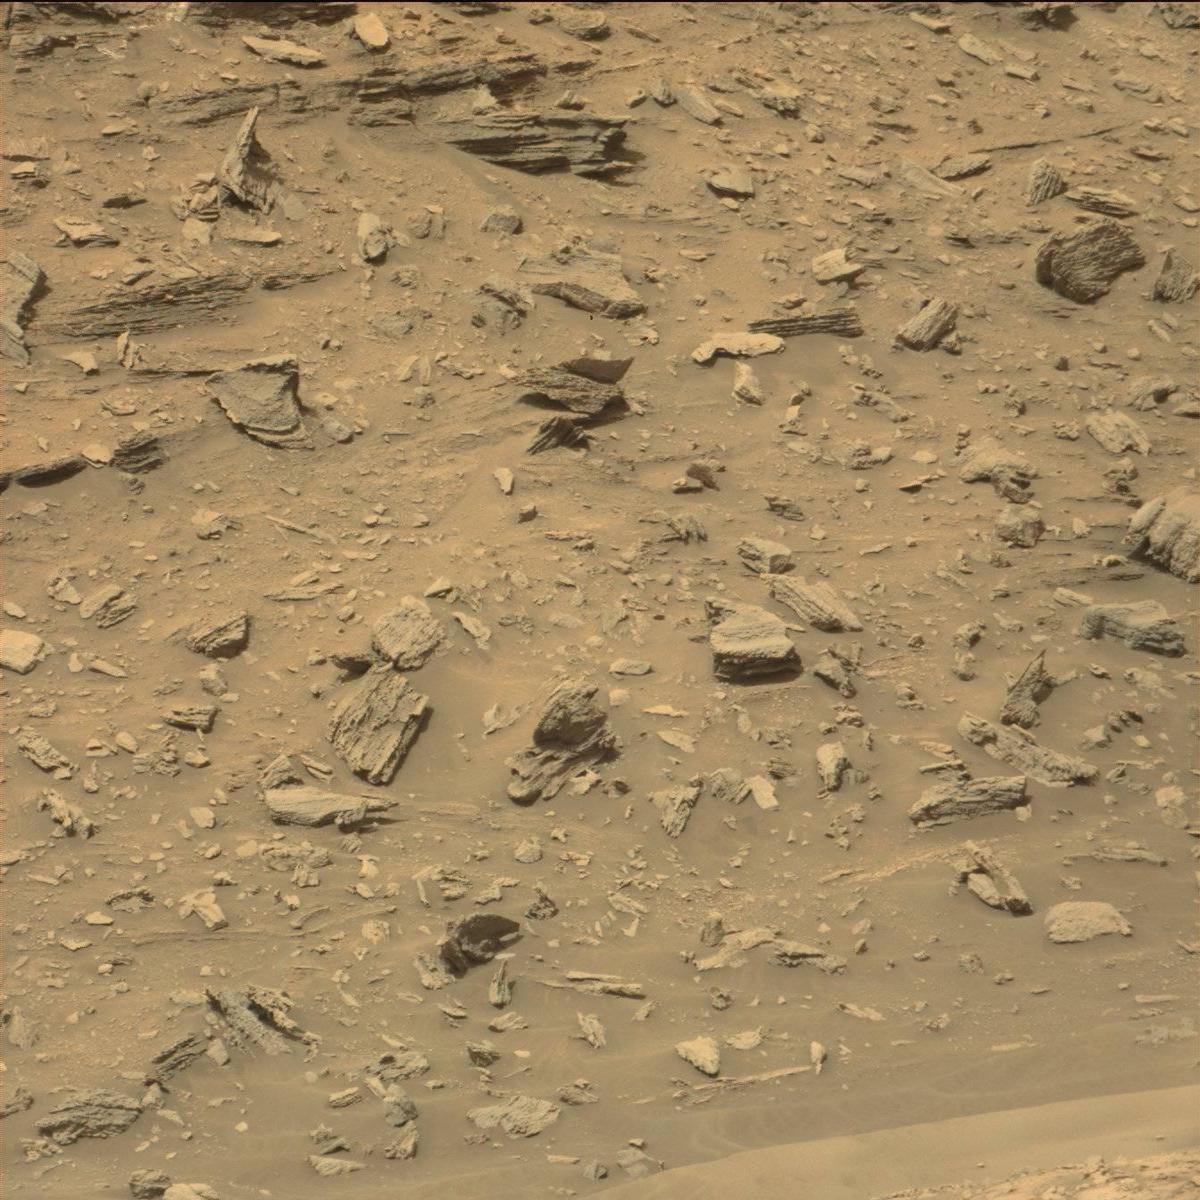
Terrain classes present: Bedrock, Sand / Soil